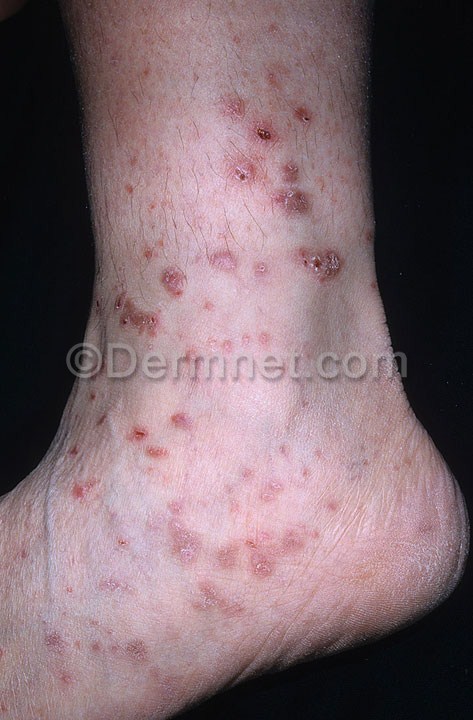
Disease: Psoriasis pictures Lichen Planus and related diseases